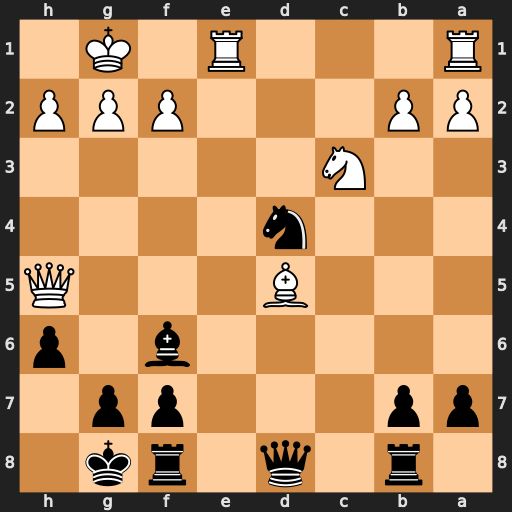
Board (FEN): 1r1q1rk1/pp3pp1/5b1p/3B3Q/3n4/2N5/PP3PPP/R3R1K1
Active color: b
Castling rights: -
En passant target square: -
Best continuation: Nc2 Red1 Nxa1 Bxf7+ Rxf7